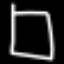
Label: square